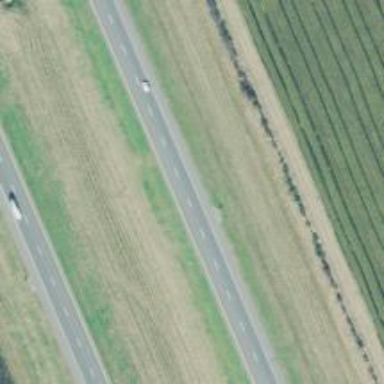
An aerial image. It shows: Motorway.